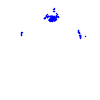
Particle: electron